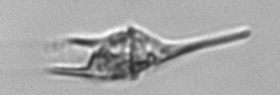
Label: Tripos_lineatus